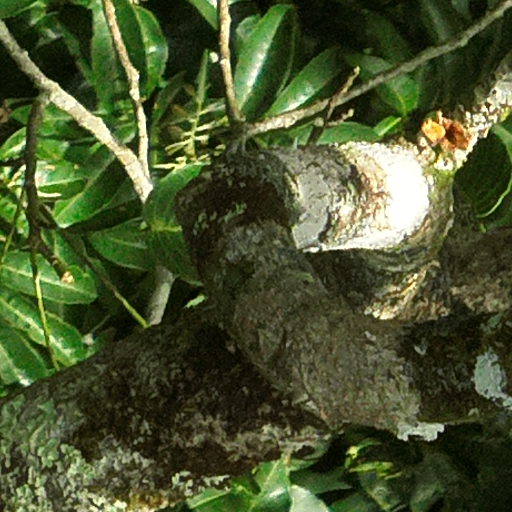
Species: Hura crepitans
GBIF accepted scientific name: Hura crepitans
Crown area (m\u00b2): 94.409